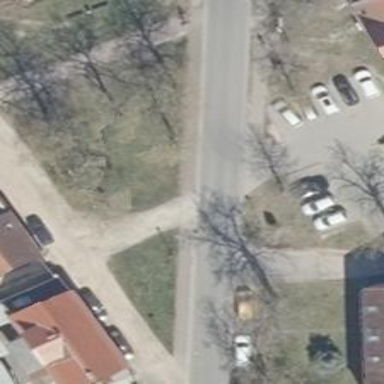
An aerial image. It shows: Residential road with asphalt surface and sidewalk on the left side.